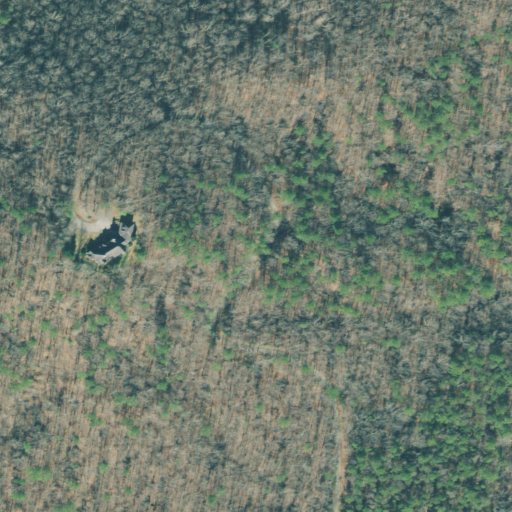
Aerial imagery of mountain in Georgia named Murphy Top containing deciduous forest, mixed forest, evergreen forest, and open development